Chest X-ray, PA view. Patient: 74 years old, sex M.
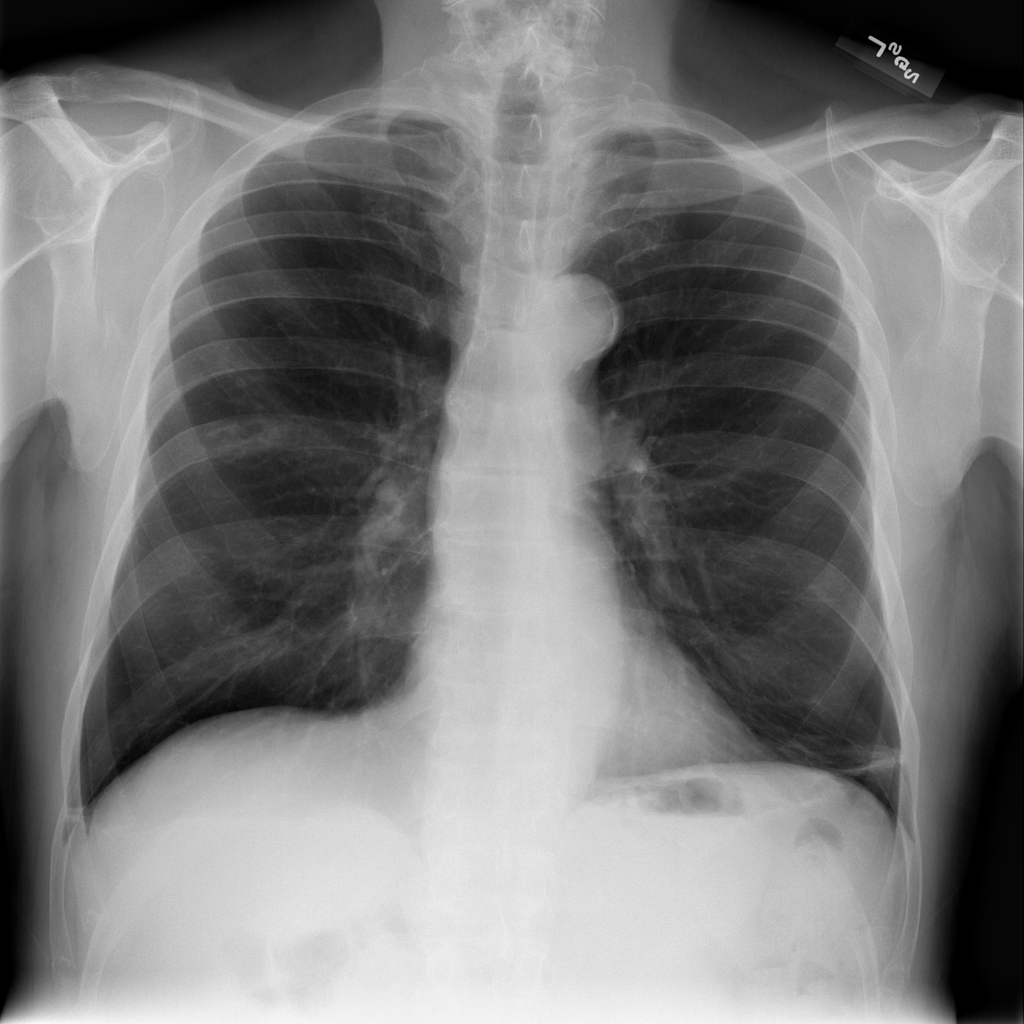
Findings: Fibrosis